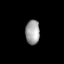
Tissue: lung
Cell type: Epithelial cells
Senescence score: 0.5614
Nuclear area (px): 337
Mean DAPI intensity: 162.297